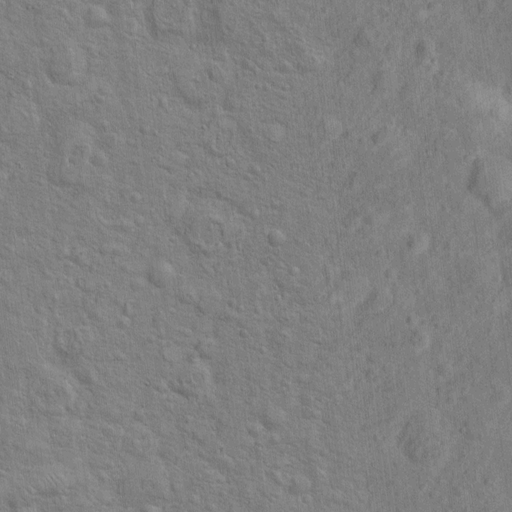
Classes present: Background